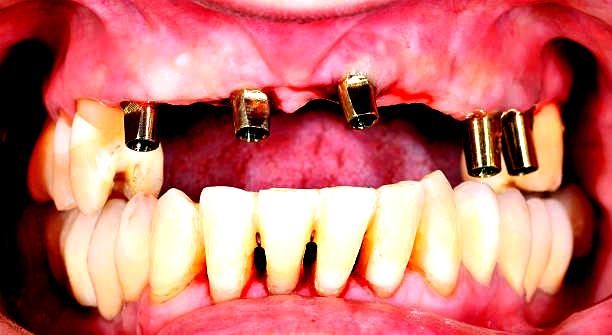
Condition: hypodontia